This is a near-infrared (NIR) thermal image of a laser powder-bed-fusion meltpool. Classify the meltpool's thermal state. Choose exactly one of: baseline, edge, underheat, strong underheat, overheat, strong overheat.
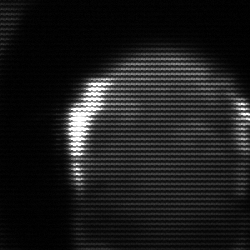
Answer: baseline